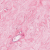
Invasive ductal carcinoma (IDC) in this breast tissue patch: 0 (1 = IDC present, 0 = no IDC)